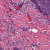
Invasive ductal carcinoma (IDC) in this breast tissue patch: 0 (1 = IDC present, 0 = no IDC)